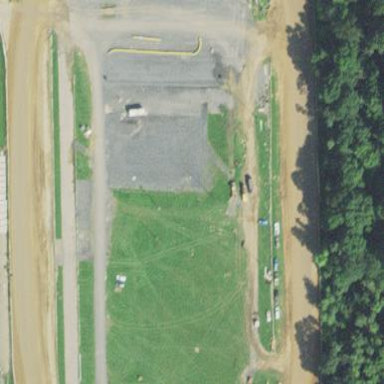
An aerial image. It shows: Clay raceway for motor sports.